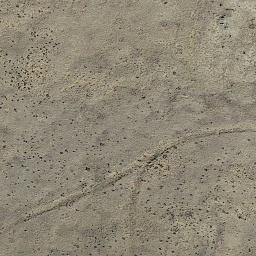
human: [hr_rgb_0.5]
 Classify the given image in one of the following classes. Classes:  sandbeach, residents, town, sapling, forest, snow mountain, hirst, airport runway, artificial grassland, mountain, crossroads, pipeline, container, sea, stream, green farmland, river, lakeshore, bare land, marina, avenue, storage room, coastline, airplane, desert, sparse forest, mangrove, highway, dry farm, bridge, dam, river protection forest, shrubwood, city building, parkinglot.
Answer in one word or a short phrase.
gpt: bare land